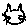
Label: cat